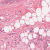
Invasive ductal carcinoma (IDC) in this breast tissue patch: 1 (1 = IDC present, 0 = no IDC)